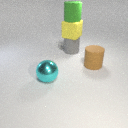
large yellow rubber cube above large gray rubber cylinder